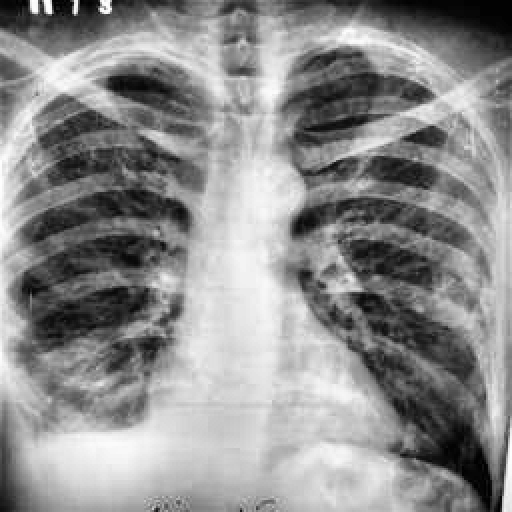
Finding: TUBERCULOSIS